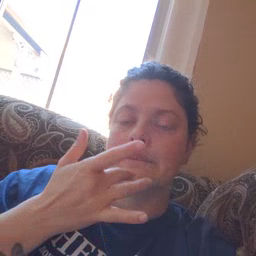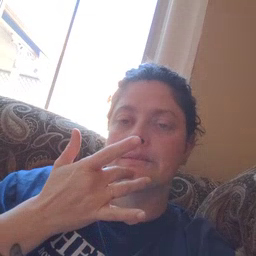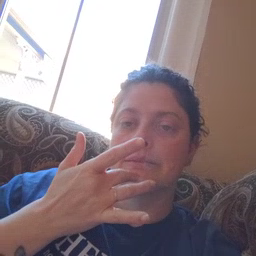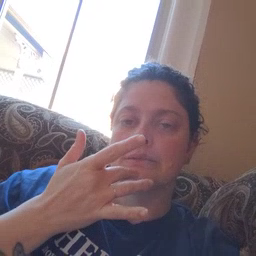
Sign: taste